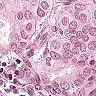
Metastatic tissue present: yes